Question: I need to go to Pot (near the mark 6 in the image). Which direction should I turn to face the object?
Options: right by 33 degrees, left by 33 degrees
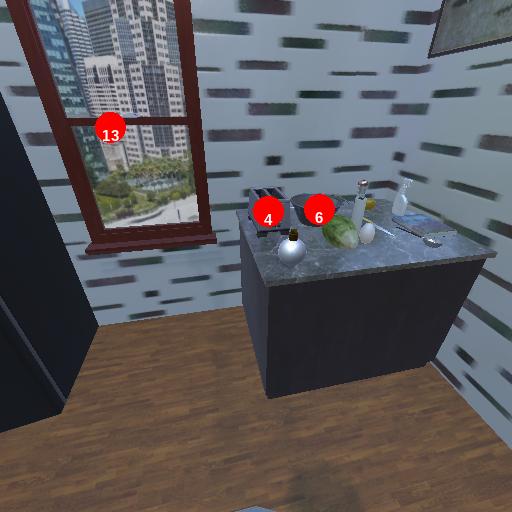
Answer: right by 33 degrees